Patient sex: M
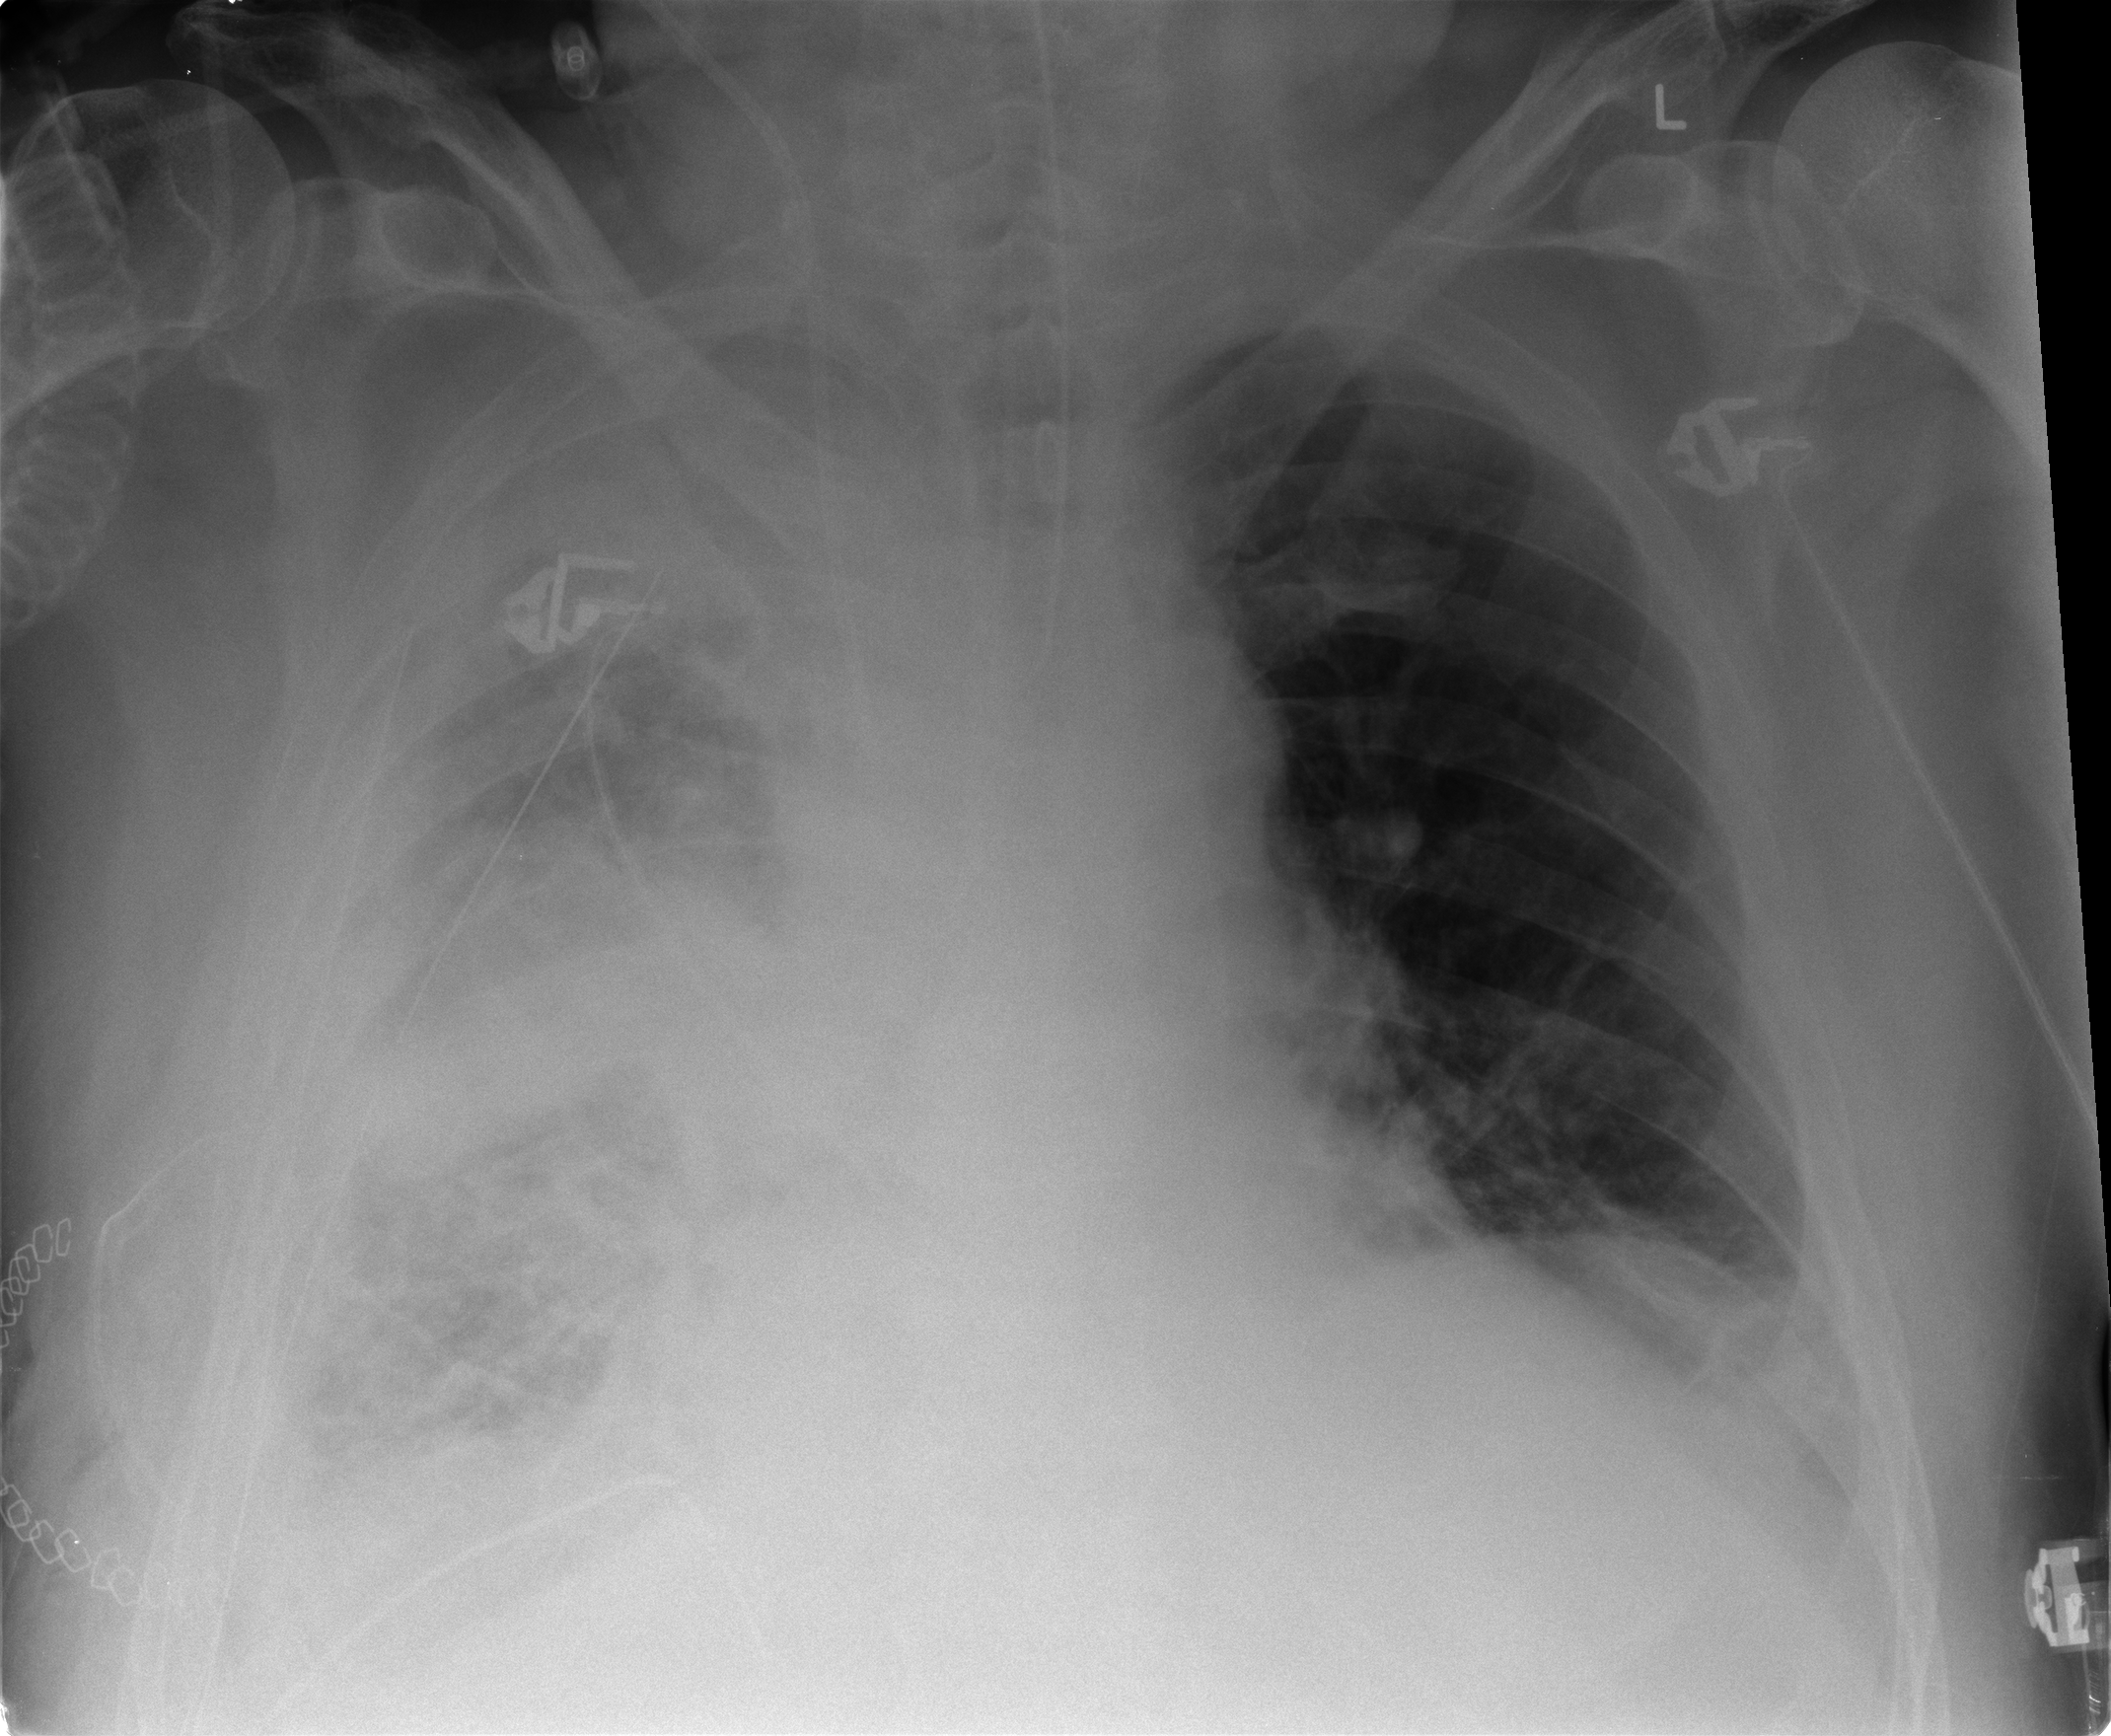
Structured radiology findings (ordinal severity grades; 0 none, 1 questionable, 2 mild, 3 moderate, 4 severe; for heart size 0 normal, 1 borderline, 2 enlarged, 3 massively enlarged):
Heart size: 2
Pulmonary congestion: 0
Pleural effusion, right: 4
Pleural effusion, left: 0
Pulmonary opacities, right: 3
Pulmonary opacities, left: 0
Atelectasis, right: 3
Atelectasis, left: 2